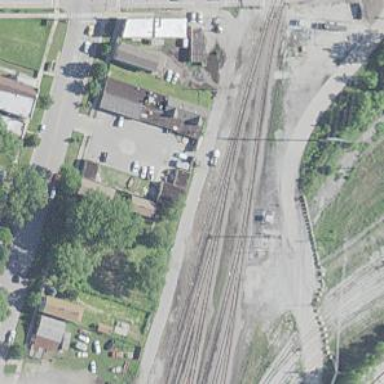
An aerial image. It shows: Railway yard in service.